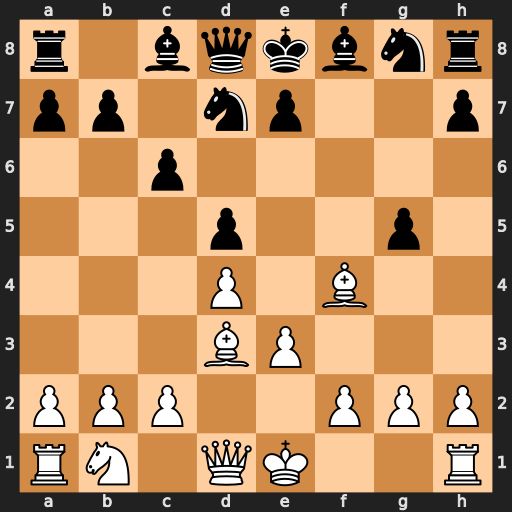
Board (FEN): r1bqkbnr/pp1np2p/2p5/3p2p1/3P1B2/3BP3/PPP2PPP/RN1QK2R
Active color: w
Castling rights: KQkq
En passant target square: -
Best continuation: Qh5#